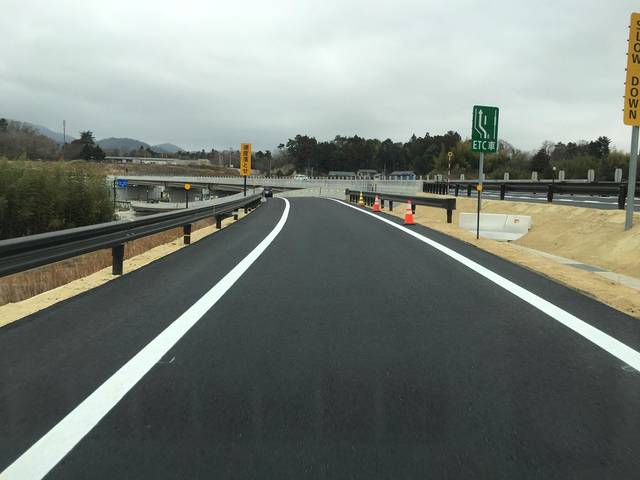
Region: Japan
Coordinates: 37.782, 140.901